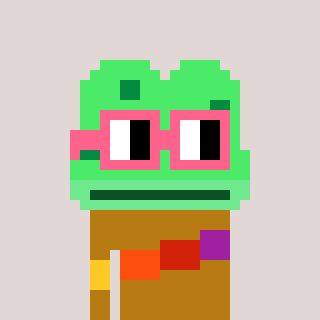
a pixel art character with square pink glasses, a frog-shaped head and a gold-colored body on a warm background